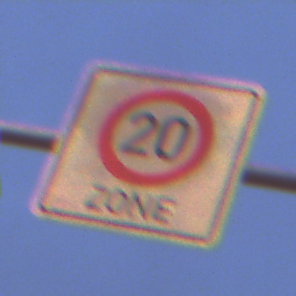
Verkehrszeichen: BeginnZone20
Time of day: Night
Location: Outdoor (Urban)
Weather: PartlyCloudy
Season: NotSpecified
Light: Artificial